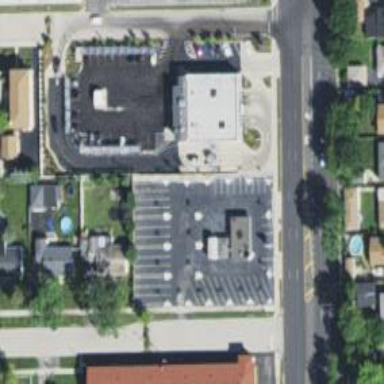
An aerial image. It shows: Car rental facility.